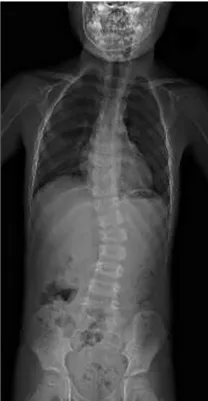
The angle of the scoliosis was reduced after 3 years of treatment and follow-up Three hours after 99 mTc-MDP 10 mCi was injected intravenously, a whole-body bone scan was performed.
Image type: radiology (x_ray)